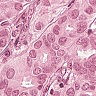
Metastatic tissue present: yes